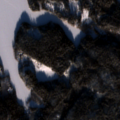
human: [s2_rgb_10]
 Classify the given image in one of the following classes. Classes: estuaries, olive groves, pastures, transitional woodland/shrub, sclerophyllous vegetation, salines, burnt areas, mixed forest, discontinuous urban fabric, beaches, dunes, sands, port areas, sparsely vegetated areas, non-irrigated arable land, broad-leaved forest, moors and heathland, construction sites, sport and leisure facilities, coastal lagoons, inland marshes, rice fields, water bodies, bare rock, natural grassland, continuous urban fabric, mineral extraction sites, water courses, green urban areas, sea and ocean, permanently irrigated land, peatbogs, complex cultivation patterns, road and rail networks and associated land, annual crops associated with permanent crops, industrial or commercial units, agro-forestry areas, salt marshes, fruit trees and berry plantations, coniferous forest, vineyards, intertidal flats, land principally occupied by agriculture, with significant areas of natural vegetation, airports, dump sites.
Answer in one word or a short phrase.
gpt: coniferous forest, mixed forest, water bodies